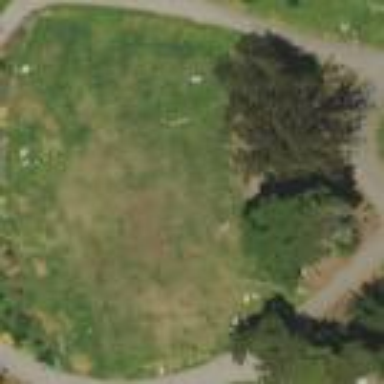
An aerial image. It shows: Dog park with grassy terrain perfect for pets to play and roam freely.